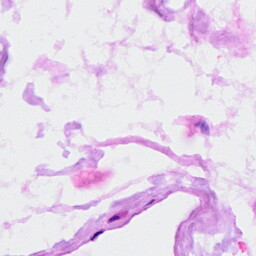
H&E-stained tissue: Ovarian